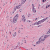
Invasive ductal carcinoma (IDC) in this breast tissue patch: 1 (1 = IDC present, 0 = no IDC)